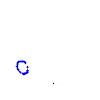
Particle: proton